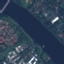
Label: River